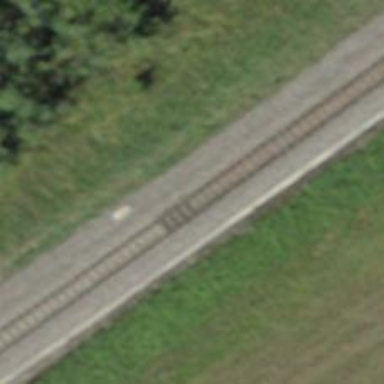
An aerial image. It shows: Narrow-gauge railway with 1 track. The tracks are electrified with contact line.